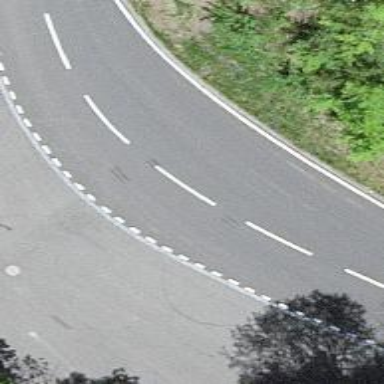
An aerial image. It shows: Secondary road with asphalt surface.